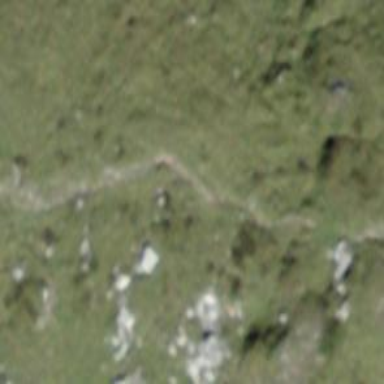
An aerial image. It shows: Path.